Question: Hi This is my website please take a look into footer <URL>
I want the vertical line exactly like this.

here you can see my website footer which I am trying to change
footer.html this is my footer
'''
<footer>
<div class="col-sm-12">
<div class="row">
<div class="col-sm-7 seven-three">
<div class="row">
<div class="col-sm-4 customer">
<h3>Customer Service</h3>
<p>Unit 36/65 Marigold St,Revesby
NSW 2212 <br>
P | (02) 9773 8773
<br>
F | (02) <PHONE>
<br>
E | info@trevelle.com.au</p></div>
<div class="col-sm-4 company">
<h3>The Company</h3>
<ul>
<li><a href="ourprofile.html">Our Profile</a></li>
<li><a href="home.html">Home Designs</a></li>
<li><a href="showcase.html">Showcase</a></li>
<li><a href="commercial.html">Commercial</a></li>
<li><a href="career.html">Career</a></li>
<li><a href="Blog.html">Blog</a></li>
<li><a href="toc.html">Terms & Conditions</a></li>
</ul></div>
<div class="col-sm-4 dc">
<h3>Our Display Center</h3>
<ul>
<li><a href="">Freemans Ridge Estate</a></li>
<li><a href="">Homeworld Camden South</a></li>
<li><a href="">Brooks Beach Estate Horsley</a></li>
</ul>
</div>
</div>
</div>
<div class="col-sm-5 five-two">
<div class="row">
<div class="col-sm-6 lp">
<h3>House & Landing Packages</h3>
<ul>
<li><a href="">House & Landing Packages</a></li>
<li><a href="">Display Homes for sale</a></li>
</ul>
</div>
<div class="col-sm-6 nl">
<h3>Newsletter</h3>
<p>Be the first to know about Trevelle Special offers</p>
<i class="fa fa-envelope fa-2x"></i>
<form>
<label for="email">Email Address: <span class="required">*</span></label>
<input type="email" id="email" name="email" value="" placeholder="johndoe@example.com" required="required" />
<button type="submit" class="btn btn-default">
<i class="fa fa-play"></i>
</button>
</form>
<h4>Join The Conversation</h4>
<i class="fa fa-facebook fa-2x"></i>
<p class="join">Join Us in the conversion on property we are active on facebook</p>
</div>
</div>
</div>
</div>
</div>
<div class="copyright">
<h3>Copyright @2015</h3>
<p>Site designed by</p>
</div>
</footer>
'''
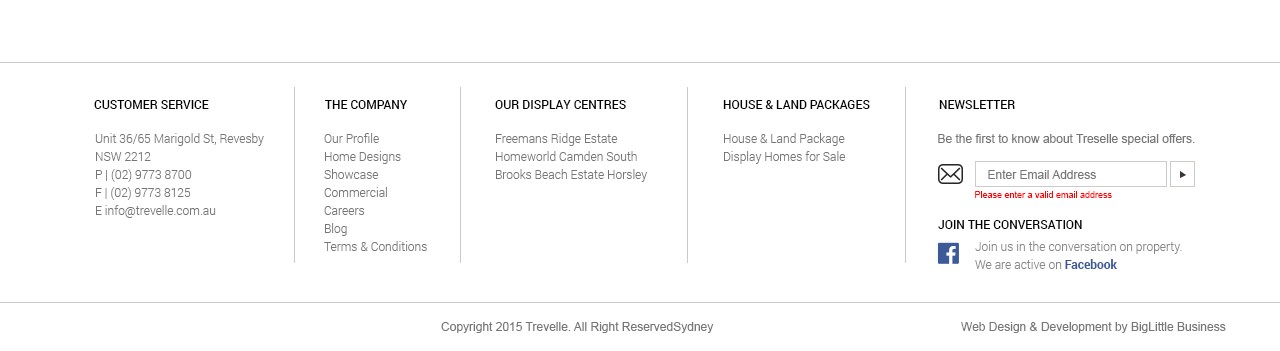
Answer: Looks like you need some equal padding for its contents. Add this following CSS:
'''
.seven-three .customer h3,
.seven-three .customer ul,
.seven-three .company h3,
.seven-three .company ul,
.seven-three .dc h3,
.seven-three .dc ul,
.five-two .lp h3,
.five-two .lp ul {margin: 0; padding: 0 10px; position: static;}
.seven-three .customer h3,
.seven-three .company h3,
.seven-three .dc h3,
.five-two .lp h3 {padding-top: 15px;}
'''
For equal height:
'''
.seven-three .customer,
.seven-three .company,
.seven-three .dc,
.five-two .lp {height: 350px;}
'''
This is just for resetting and adding right CSS. It looks like this: